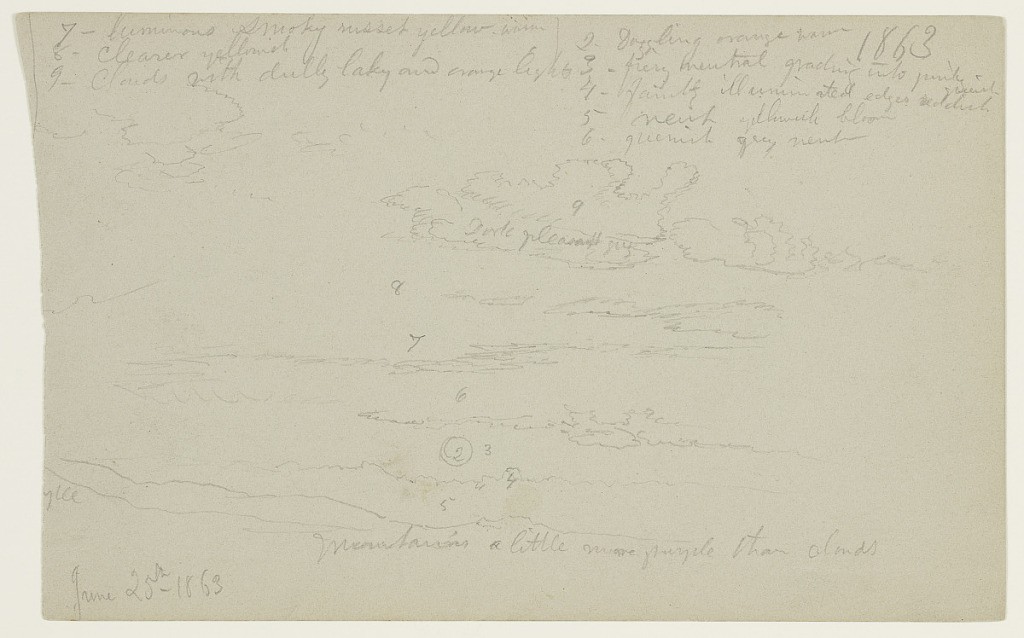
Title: Clouds at Sunset over the Catskills, Hudson, New York
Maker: Frederic Edwin Church, American, 1826–1900
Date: June 25, 1863 and July 6, 1863
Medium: Graphite on gray-green wove paper; verso: graphite
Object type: Drawing
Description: Landscape sketch showing a view of the sun setting over the northern portion of the Catskill Escarpment and illuminating numerous clouds above, as seen from the artist's property in Hudson, New York. At lower center, the orb of the sun hangs just above a long, puffy cloud bank that stretches over the rugged contour of the northern Catskill Escarpment, which extends out of the frame at lower left. In the sky above, a large, puffy cloud is situated among other longer and wispier clouds--all variously illuminated by the sun.

Verso: Atmosphere sketch showing views of the sun in a cloudy, hazy sky, likely as seen from the artist's property in Hudson, New York. Visible through haze at center, the sun is sandwiched between two long, dark banks of hazy clouds. At upper left, a separate vignette of the sun seen through hazy clouds is included. Included at far right and distinguished by a vertical line is the leftmost fragment of a panoramic view that continues on 1917-4-1011, showing the contour of the rugged mountain ridge.